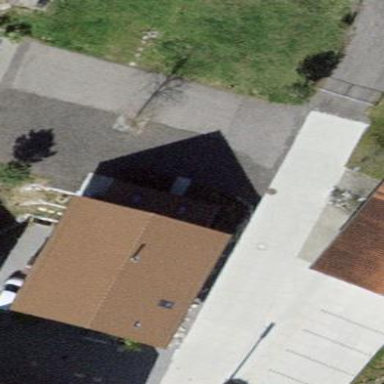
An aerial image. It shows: Detached building with gabled roof.